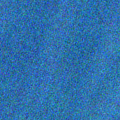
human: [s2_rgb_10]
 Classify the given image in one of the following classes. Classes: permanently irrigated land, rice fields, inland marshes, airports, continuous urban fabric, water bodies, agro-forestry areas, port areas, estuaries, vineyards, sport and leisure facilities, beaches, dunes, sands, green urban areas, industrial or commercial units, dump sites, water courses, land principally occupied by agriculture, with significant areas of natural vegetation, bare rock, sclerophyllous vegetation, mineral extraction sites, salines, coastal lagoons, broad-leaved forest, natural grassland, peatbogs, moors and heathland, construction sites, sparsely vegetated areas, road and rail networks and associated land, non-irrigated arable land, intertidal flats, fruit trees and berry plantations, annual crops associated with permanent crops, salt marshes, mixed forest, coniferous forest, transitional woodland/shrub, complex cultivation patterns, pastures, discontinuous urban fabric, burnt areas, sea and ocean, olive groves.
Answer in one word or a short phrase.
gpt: sea and ocean